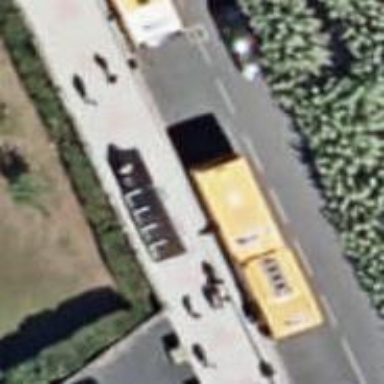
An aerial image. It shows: Platform for public transport with shelter.